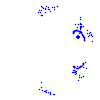
Particle: kaon